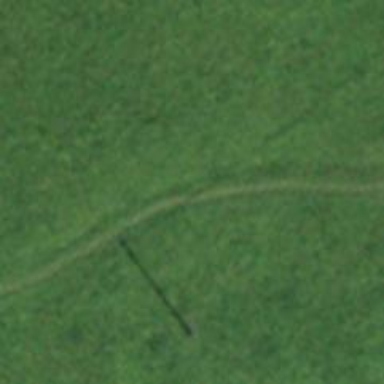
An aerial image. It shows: Path.